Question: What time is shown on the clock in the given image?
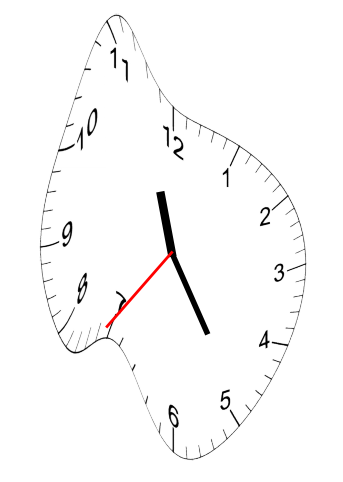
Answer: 11:24:36